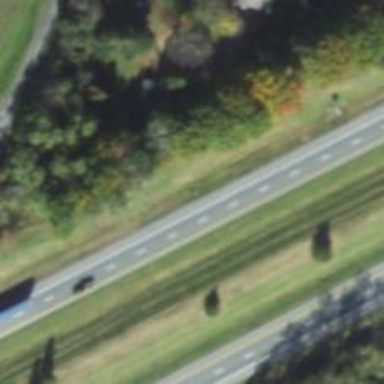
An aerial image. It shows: Interstate traffic sign.